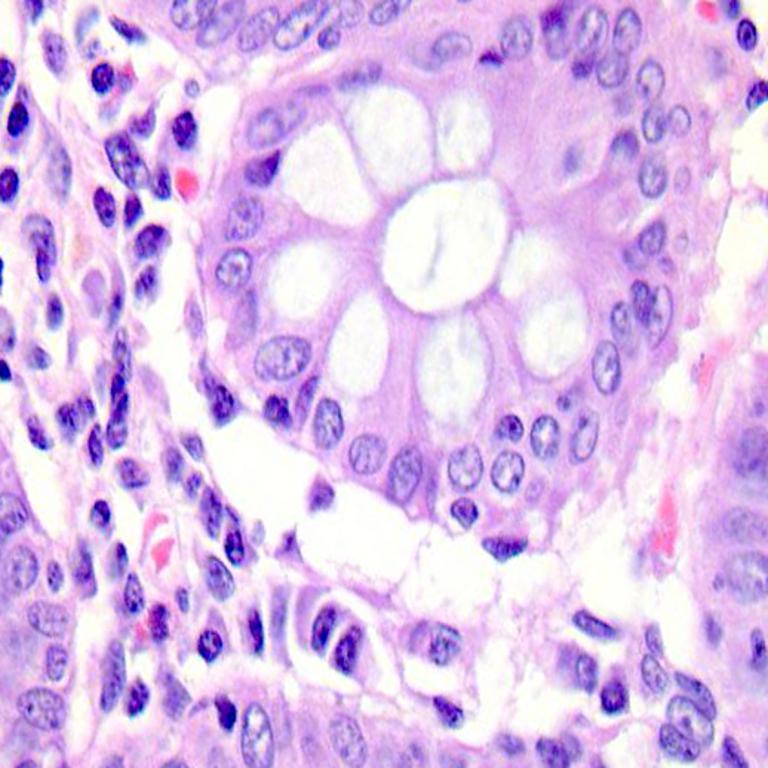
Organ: colon
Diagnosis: benign